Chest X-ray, AP view. Patient: 20 years old, sex M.
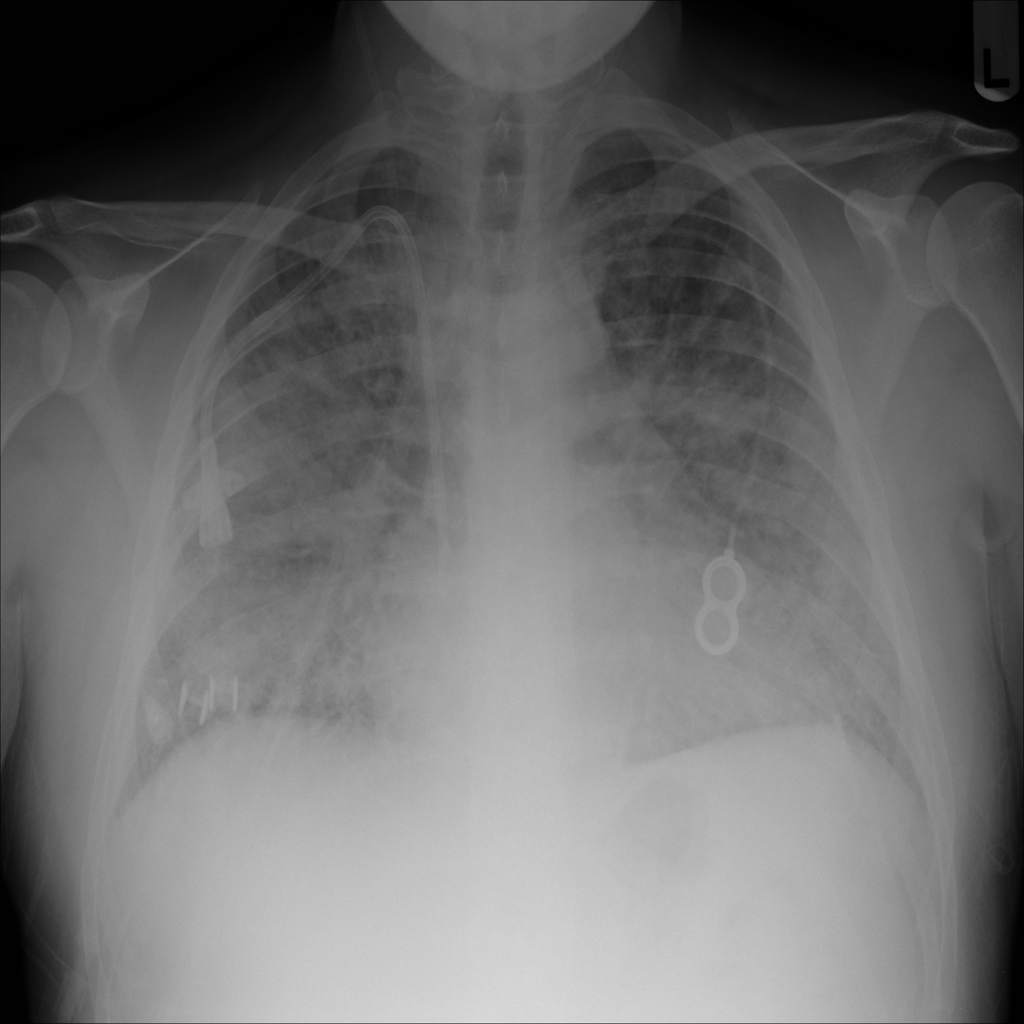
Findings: Edema, Infiltration